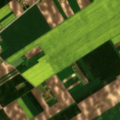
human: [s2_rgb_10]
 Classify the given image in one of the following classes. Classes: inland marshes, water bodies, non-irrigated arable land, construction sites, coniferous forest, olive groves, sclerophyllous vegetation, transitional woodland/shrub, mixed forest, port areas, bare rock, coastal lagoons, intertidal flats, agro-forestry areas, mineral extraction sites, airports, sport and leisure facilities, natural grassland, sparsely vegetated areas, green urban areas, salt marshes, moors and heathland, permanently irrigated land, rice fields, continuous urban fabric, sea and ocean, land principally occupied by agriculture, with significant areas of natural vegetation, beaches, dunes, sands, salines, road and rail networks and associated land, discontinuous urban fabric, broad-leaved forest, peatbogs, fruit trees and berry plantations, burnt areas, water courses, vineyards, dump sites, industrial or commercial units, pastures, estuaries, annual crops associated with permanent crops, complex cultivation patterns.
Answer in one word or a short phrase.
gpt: non-irrigated arable land